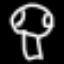
Label: mushroom